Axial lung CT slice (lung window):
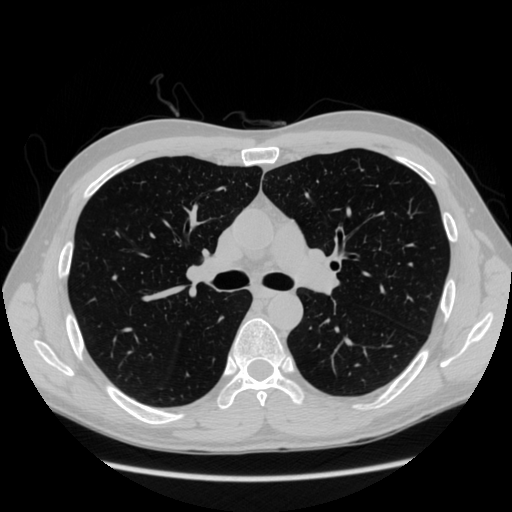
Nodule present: no